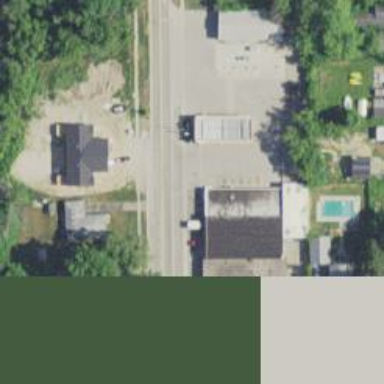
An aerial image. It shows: Convenience shop.